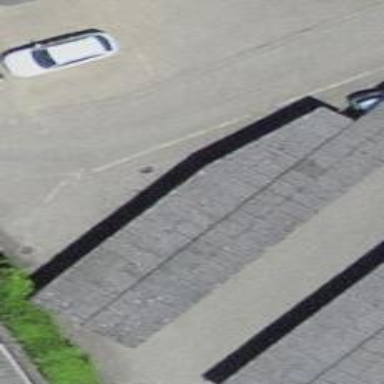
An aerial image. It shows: Flat roof on building.